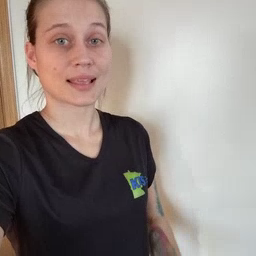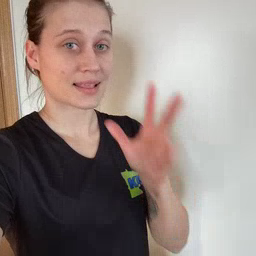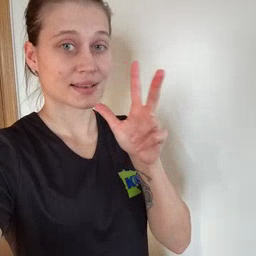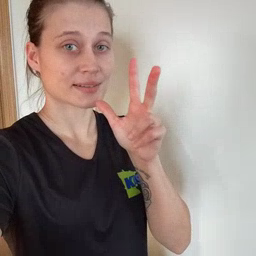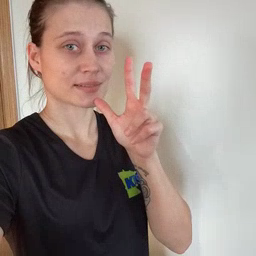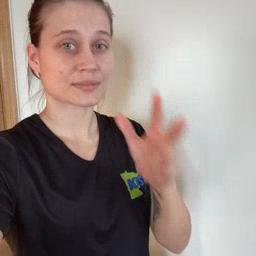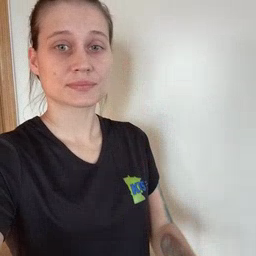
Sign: hen